Question: I don't get it. I want a simple line with arrow so I use a class with border and a background-image:
'''
hr {
padding-top: 10px;
border: none;
border-top:dotted #000 1px;
background: #fff url("img/arrow.gif") no-repeat 100px -1px;
}
'''
Unfortunately the background is below the border:

I've tried 'z-index', "id beats class" (with '<hr id="arrow">') but nothing worked. Is there a solution?
BTW, how the css-cracks would do such a dotted line with arrow?
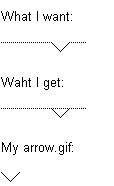
Answer: I've been looking at doing this without :after, only because I don't like being downvoted :)
The best I can come up with is this:
'''
.box3 {
z-index: 100;
border: none;
padding: 10px 0 30px 0;
background-image: url("http://test.mark-design.co.uk/4ik4e7ic.png"), url('http://test.mark-design.co.uk/line.png');
background-position: 50% -1px, left top;
background-repeat: no-repeat, repeat-x;
}
'''
It uses the multiple backgrounds in CSS3 so it won't be massively supported yet but works and is a fairly interesting way of doing it - <URL>
The image needs tweaking as does the padding but the result is sound.